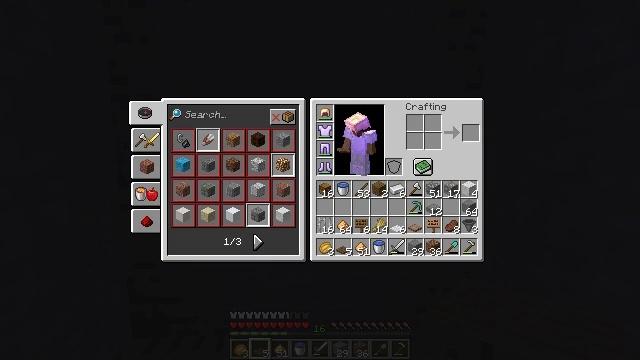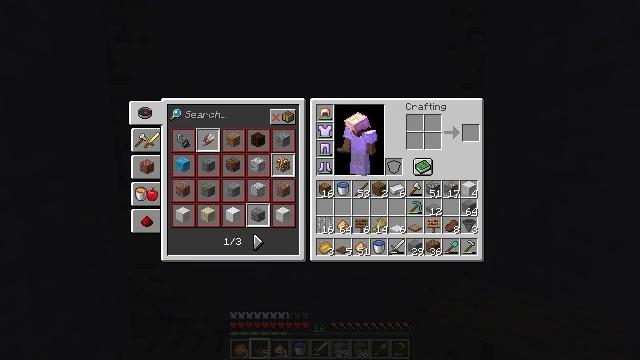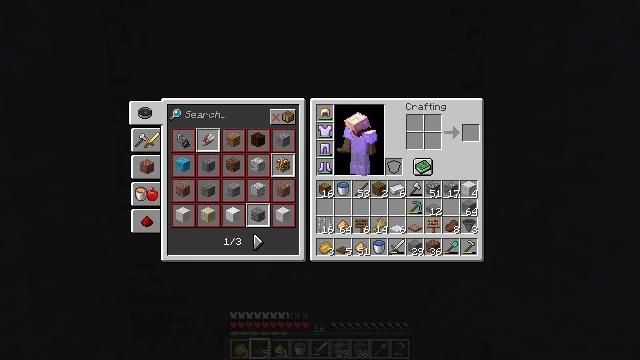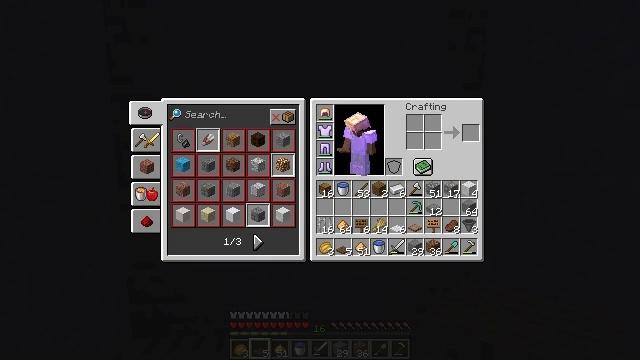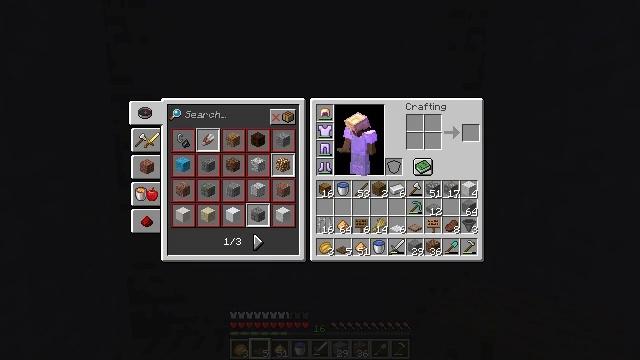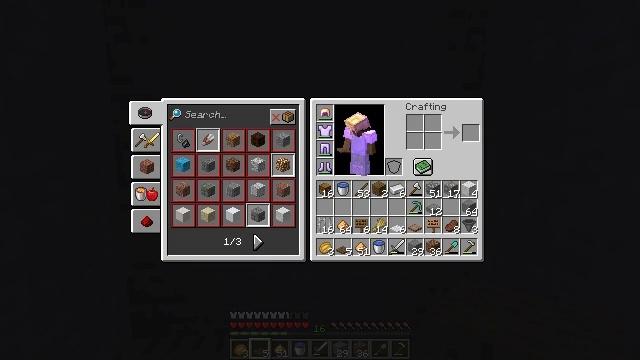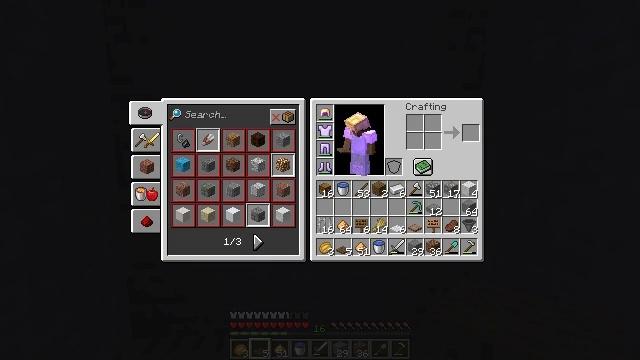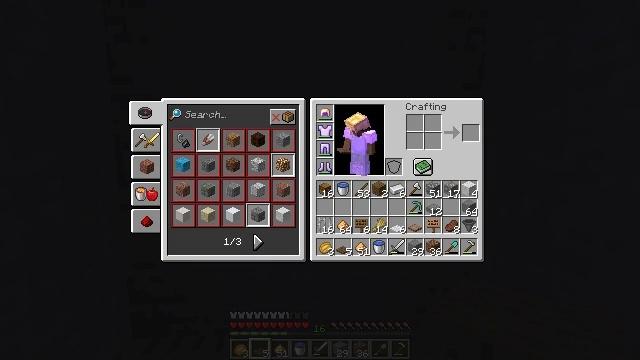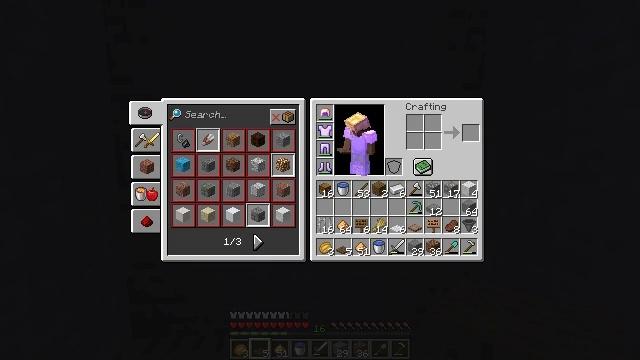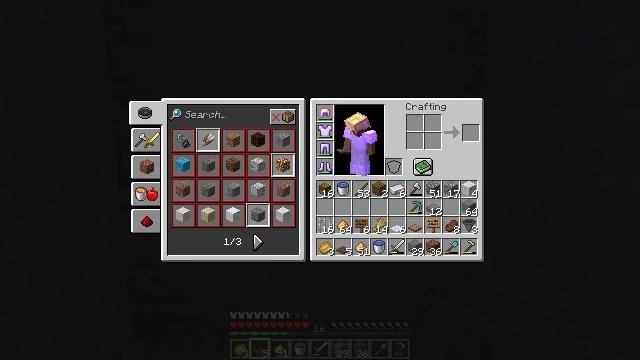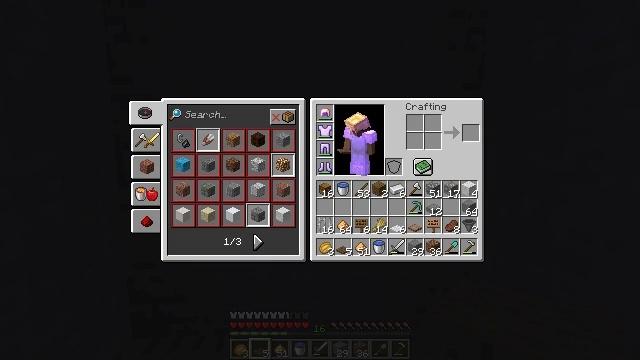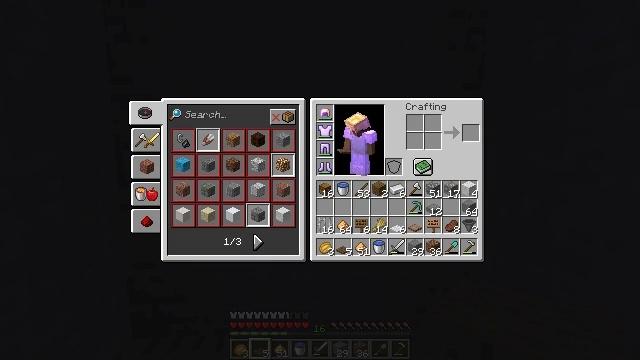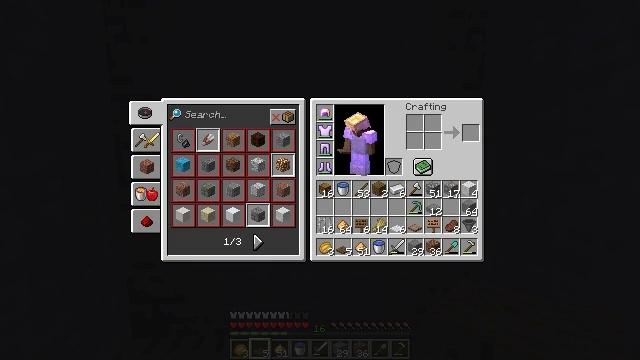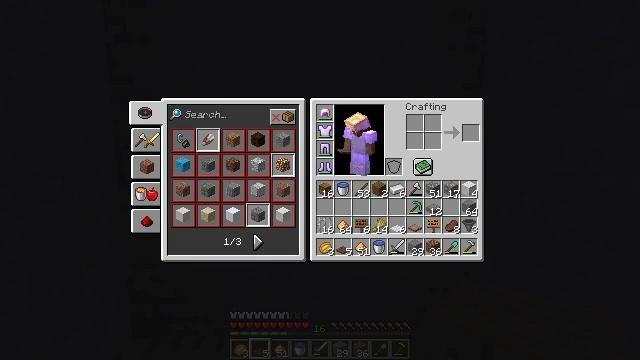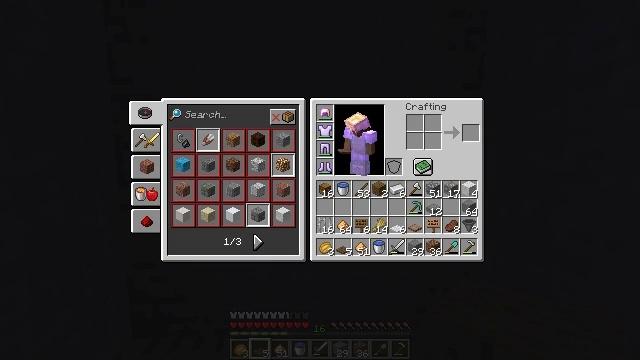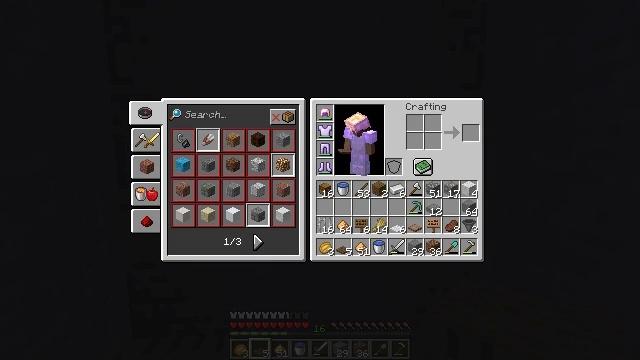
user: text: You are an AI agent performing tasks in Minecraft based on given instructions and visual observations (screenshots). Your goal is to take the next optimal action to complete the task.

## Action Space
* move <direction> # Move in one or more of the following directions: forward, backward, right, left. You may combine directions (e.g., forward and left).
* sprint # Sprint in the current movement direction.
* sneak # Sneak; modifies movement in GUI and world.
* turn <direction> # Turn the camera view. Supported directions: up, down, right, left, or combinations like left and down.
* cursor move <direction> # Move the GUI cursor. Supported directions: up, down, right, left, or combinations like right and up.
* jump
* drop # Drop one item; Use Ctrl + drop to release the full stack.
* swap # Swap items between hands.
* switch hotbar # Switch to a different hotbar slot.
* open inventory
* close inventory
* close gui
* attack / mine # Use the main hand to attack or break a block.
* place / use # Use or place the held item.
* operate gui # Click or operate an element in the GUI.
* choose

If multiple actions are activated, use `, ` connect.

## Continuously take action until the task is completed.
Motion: motion action
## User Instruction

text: Attack the spruce trapdoor to gather it.
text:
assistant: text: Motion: no_op
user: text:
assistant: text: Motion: no_op
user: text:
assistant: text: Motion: no_op
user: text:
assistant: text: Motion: no_op
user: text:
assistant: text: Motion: no_op
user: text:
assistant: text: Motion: no_op
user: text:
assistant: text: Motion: no_op
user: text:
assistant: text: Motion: no_op
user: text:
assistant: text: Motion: no_op
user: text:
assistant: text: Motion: no_op
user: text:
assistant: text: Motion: no_op
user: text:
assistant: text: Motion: no_op
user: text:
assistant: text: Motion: no_op
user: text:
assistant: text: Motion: no_op
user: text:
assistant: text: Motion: no_op
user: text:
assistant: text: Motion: no_op
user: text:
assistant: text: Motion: no_op
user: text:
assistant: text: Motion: no_op
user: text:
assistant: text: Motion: no_op
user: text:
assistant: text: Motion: no_op
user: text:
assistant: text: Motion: no_op
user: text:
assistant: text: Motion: no_op
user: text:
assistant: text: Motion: no_op
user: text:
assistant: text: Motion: no_op
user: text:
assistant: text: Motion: no_op
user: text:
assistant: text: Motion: no_op
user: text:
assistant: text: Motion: no_op
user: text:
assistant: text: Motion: no_op
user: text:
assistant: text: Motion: no_op
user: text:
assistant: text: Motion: no_op